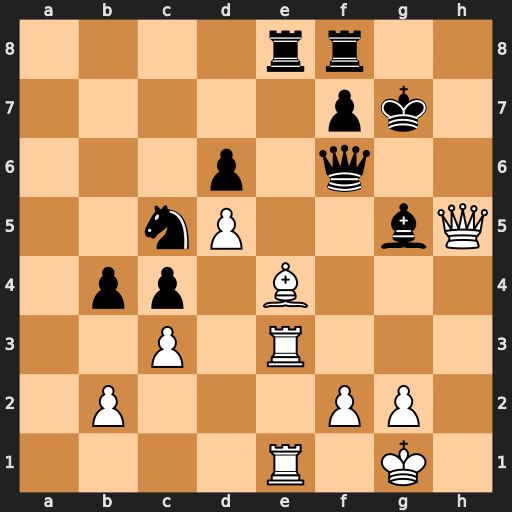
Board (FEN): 4rr2/5pk1/3p1q2/2nP2bQ/1pp1B3/2P1R3/1P3PP1/4R1K1
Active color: w
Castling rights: -
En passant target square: -
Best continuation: Qh7#